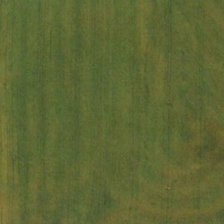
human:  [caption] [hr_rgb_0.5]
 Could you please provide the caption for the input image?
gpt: it is a piece of light green meadows .

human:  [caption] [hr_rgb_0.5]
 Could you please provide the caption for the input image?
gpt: it is a piece of light green meadows .

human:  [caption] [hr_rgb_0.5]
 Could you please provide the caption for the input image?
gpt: it is a piece of light green meadows .

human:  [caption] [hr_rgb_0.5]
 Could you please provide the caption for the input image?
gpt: it is a piece of light green meadows .

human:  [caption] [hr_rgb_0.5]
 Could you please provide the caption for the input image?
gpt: it is a piece of light green meadows .